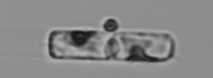
Label: Guinardia_delicatula